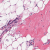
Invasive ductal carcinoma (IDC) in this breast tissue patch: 0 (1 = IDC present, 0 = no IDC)